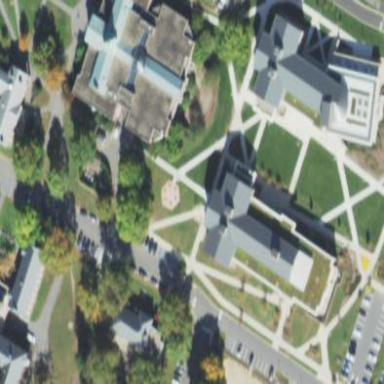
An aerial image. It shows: View of university building.